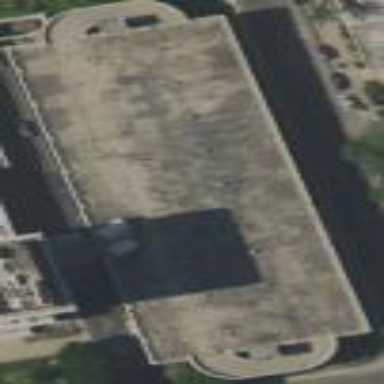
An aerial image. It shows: Multi-storey parking building.